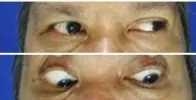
Composite diagram.
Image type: medical_photograph (other_medical_photograph)